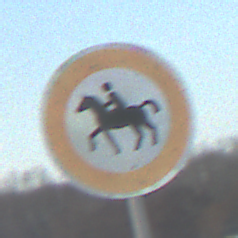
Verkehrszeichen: VerbotReiter
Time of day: SunriseSunset
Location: Outdoor (Nature)
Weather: PartlyCloudy
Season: NotSpecified
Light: Natural